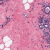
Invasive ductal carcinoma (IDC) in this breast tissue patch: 0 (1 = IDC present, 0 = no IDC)